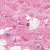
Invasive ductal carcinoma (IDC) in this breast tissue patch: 0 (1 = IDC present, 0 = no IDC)